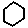
Label: hexagon